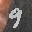
Label: 9